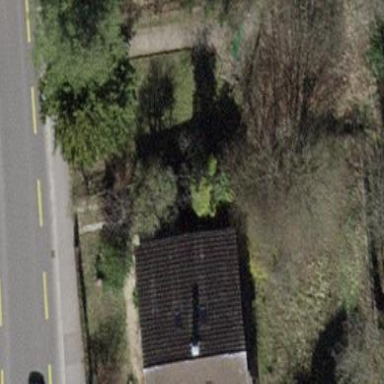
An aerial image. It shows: House with roof made of dimgray roof tiles.